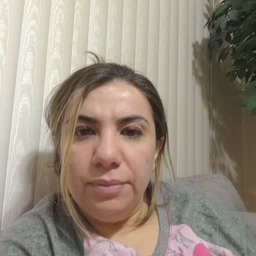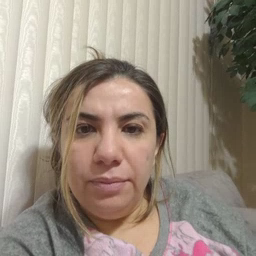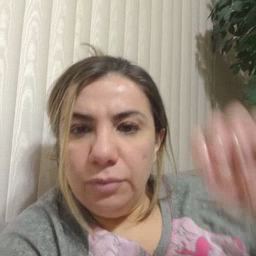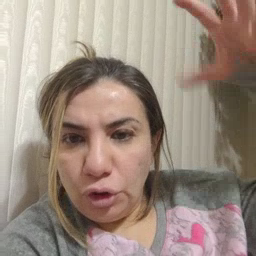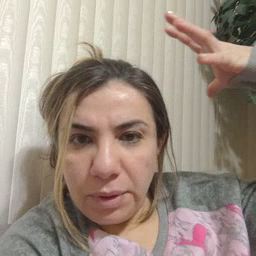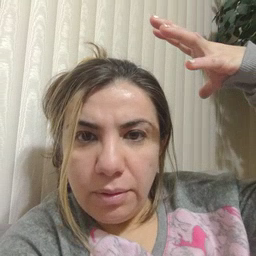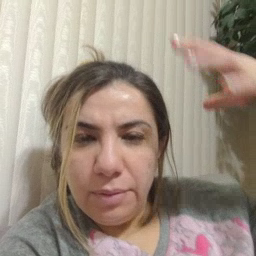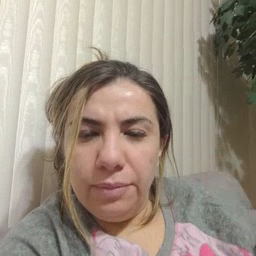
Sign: sun